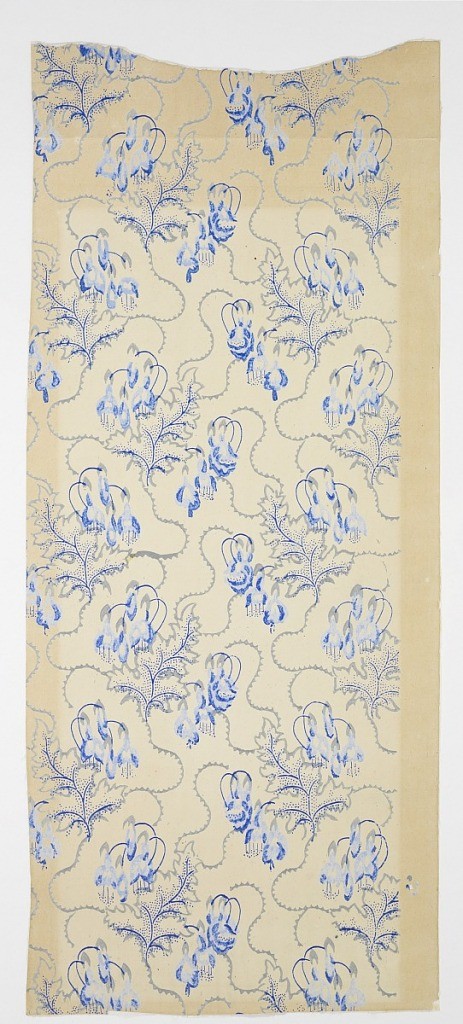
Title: Sidewall
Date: ca. 1855
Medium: Block-printed
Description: Vertical rectangle, with fuchsias in vertical serpentine arrangement. Printed in gray and blue on white paper.